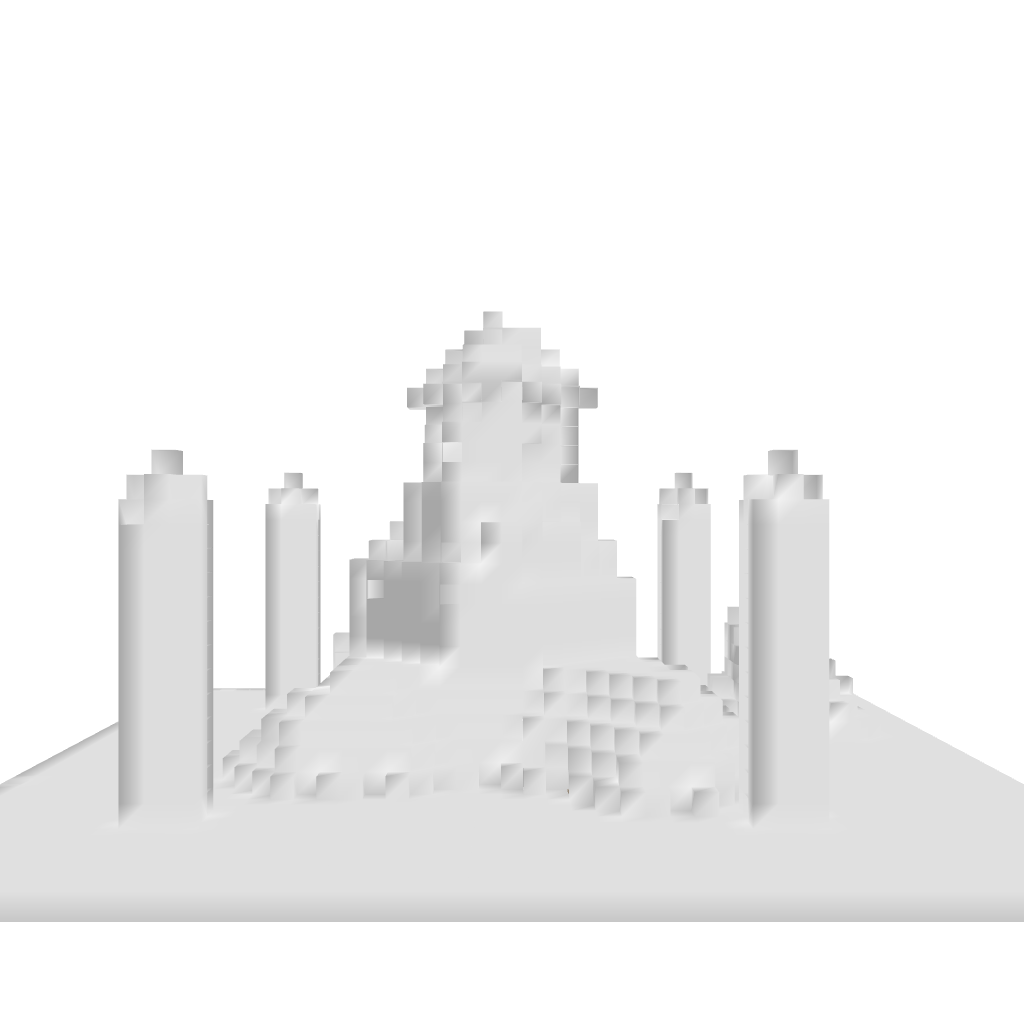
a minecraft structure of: Adventure Time Ice Kingdom - By Cybersneeze bad low quality